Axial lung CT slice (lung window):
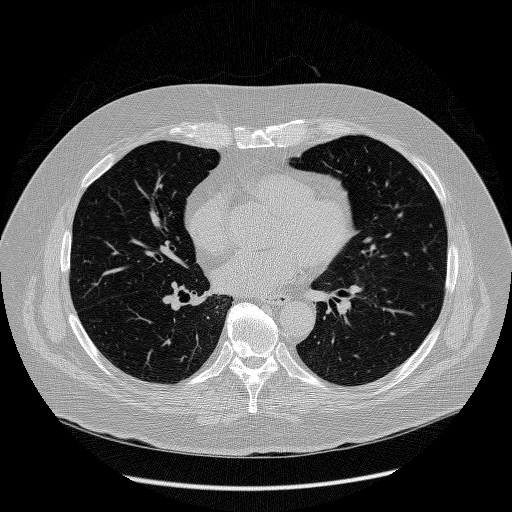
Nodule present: no